Chest X-ray:
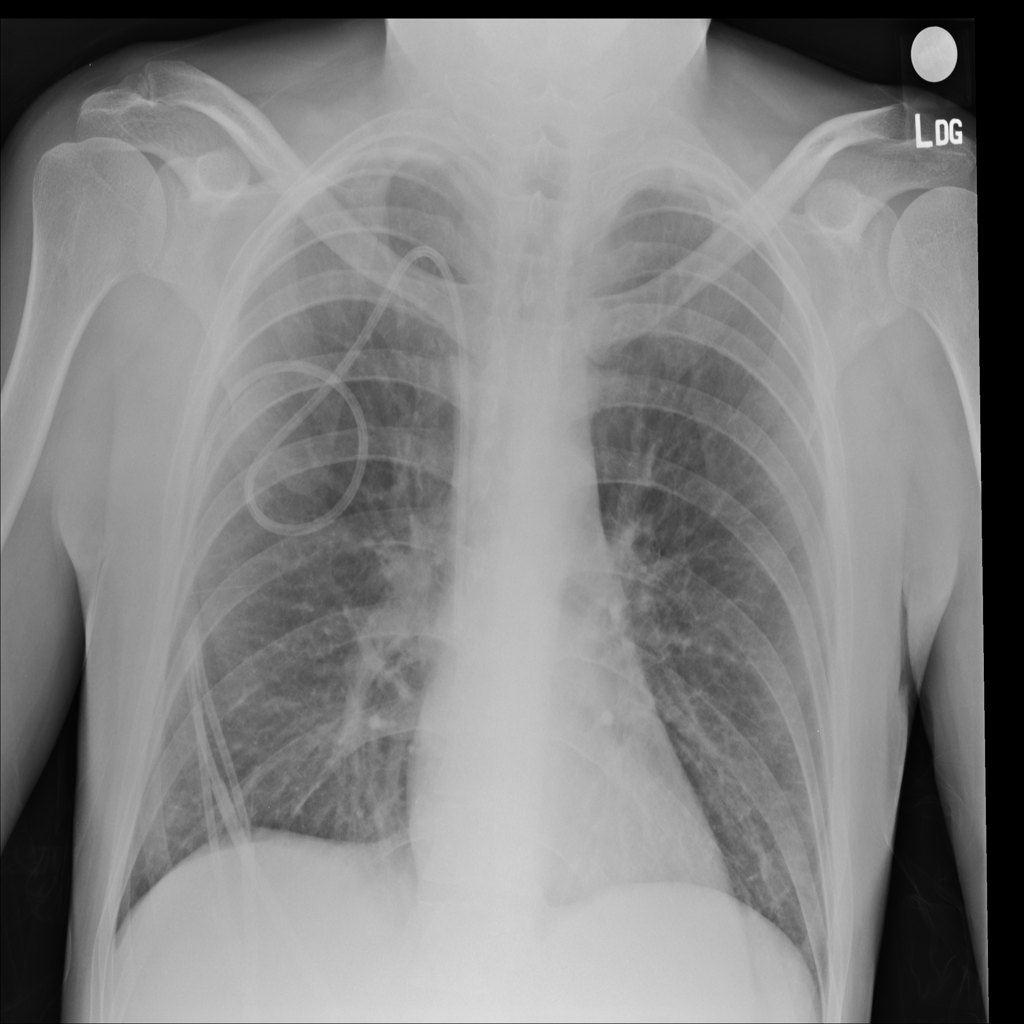
No abnormal finding: yes